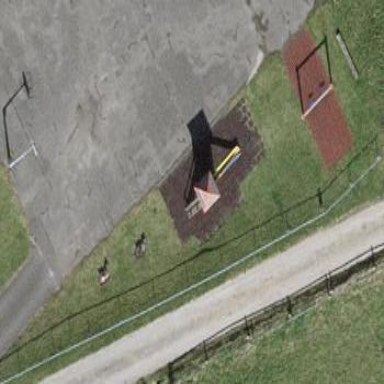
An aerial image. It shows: Playground area for leisure activities on the land.